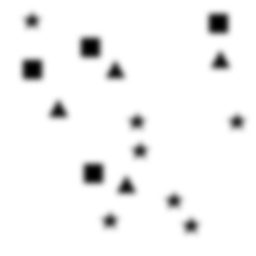
Squares: 4
Triangles: 4
Stars: 7
Total shapes: 15